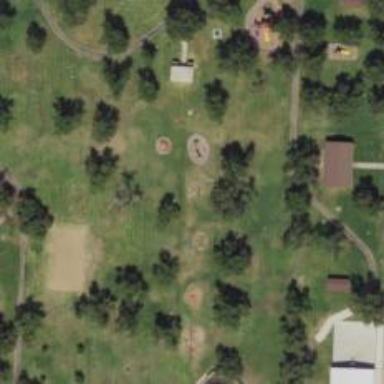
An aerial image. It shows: Springy playground.